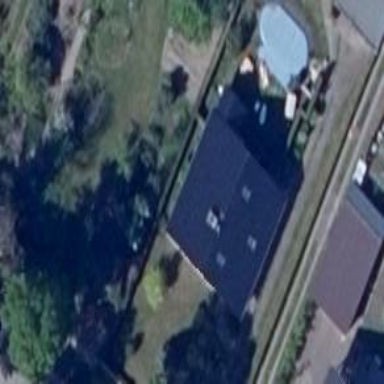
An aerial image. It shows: Detached building.